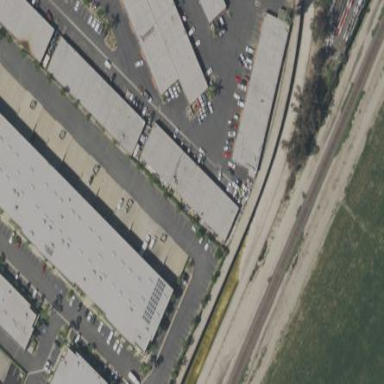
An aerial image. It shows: Warehouse building.